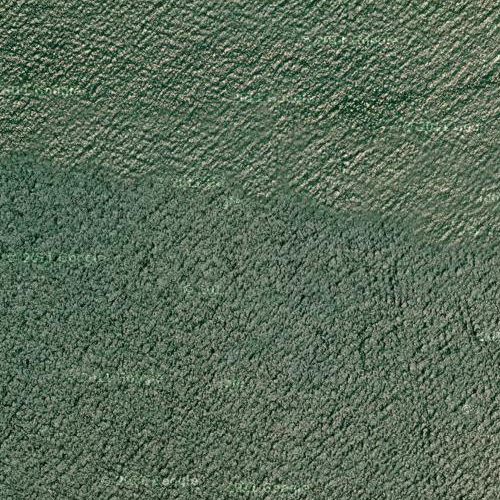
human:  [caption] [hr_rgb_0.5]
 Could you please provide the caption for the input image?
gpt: A speedboat goes through the waters with white waves behind .

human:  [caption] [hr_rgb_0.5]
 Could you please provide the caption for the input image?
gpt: There is a speedboat going through the ocean and making some white waves .

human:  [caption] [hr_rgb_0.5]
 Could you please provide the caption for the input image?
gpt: A small speedboats goes through the deep green waters makes some white waves .

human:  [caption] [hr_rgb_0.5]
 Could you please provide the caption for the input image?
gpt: This is a sppedboat going through the deep green ocean with white waves behind .

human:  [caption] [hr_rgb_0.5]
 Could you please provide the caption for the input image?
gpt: A speedboat goes through the deep green ocean makes some white waves .